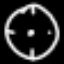
Label: clock